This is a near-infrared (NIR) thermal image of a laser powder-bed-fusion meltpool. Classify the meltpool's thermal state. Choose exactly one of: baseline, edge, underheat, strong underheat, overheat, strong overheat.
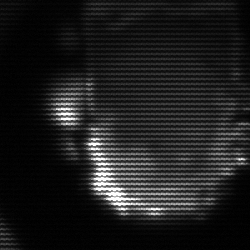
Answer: baseline